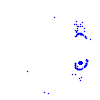
Particle: proton